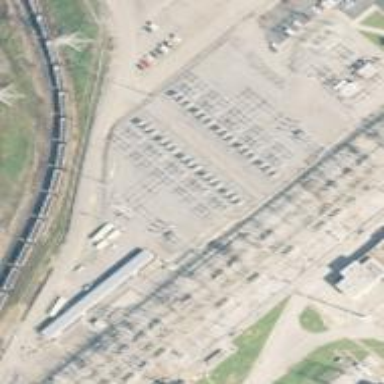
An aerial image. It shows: Switch used for power control.